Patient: sex F, age 67
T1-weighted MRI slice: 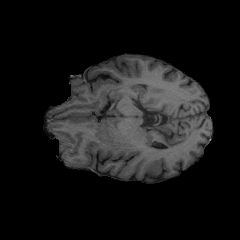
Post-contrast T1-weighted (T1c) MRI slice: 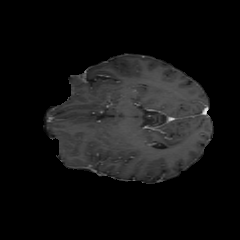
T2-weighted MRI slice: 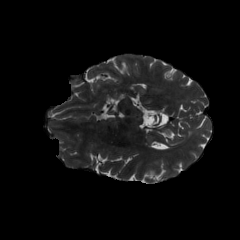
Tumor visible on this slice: no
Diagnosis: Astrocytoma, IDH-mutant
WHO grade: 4